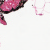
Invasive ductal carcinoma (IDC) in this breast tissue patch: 0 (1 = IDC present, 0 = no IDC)